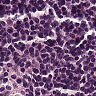
Metastatic tissue present: no